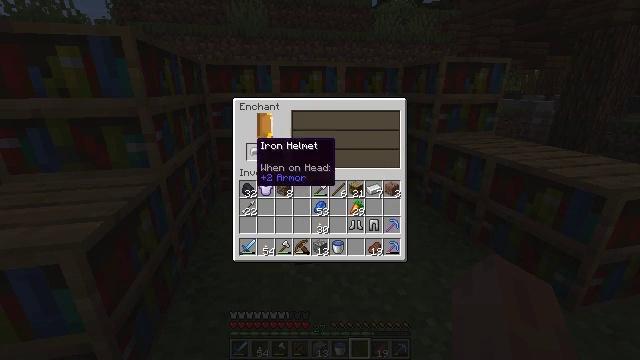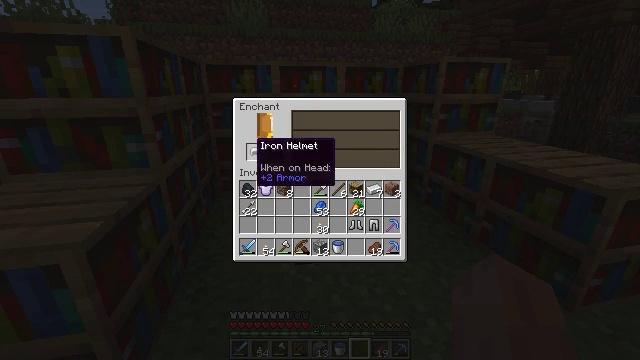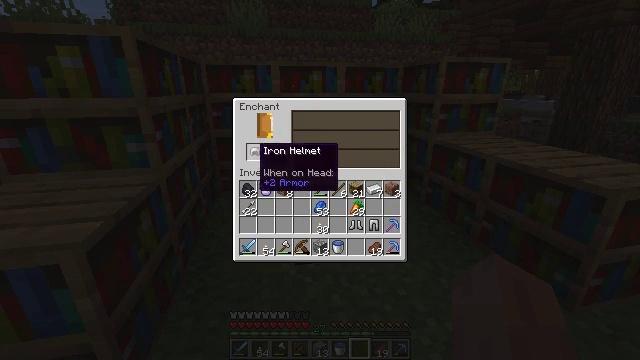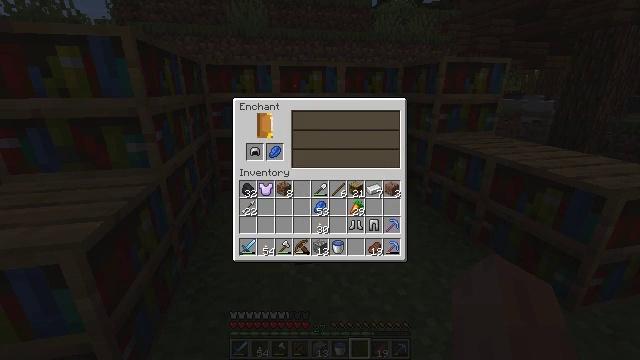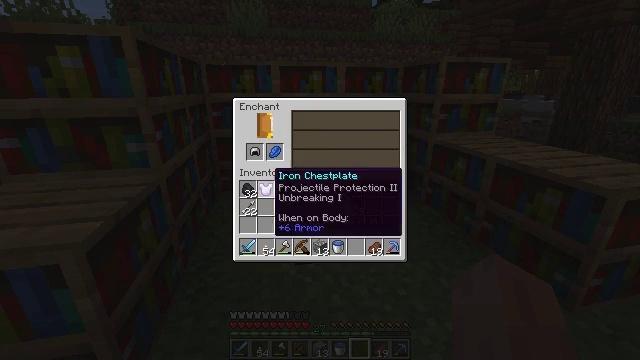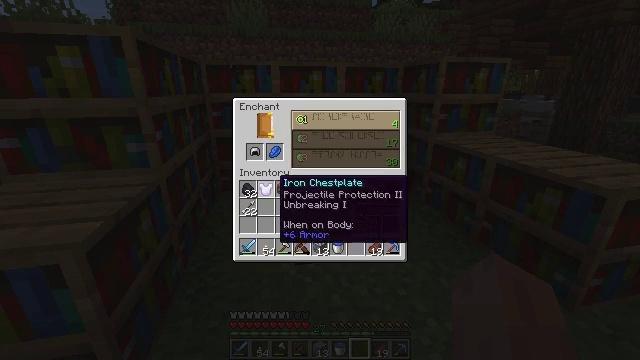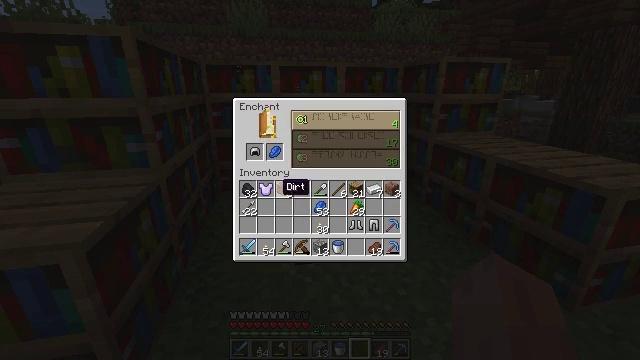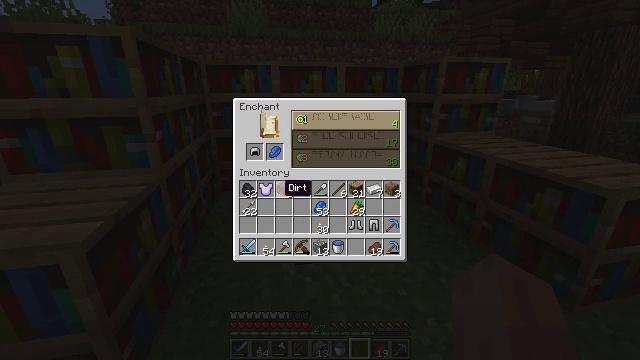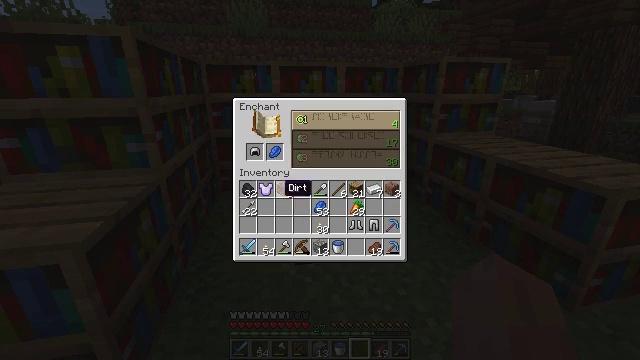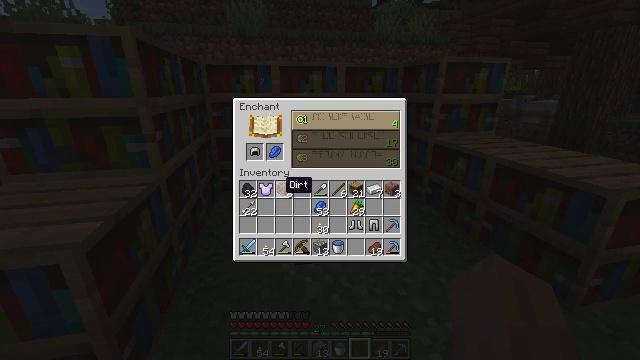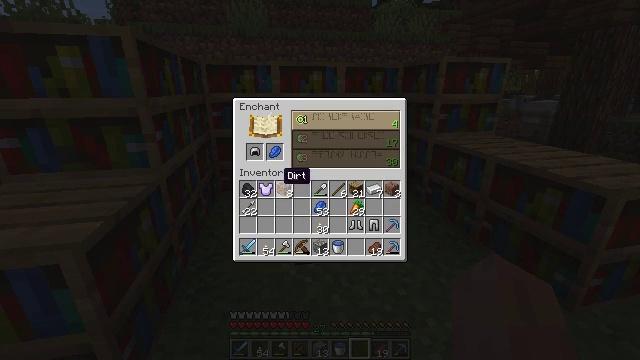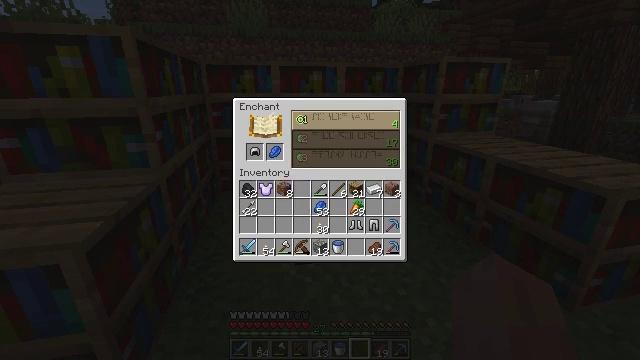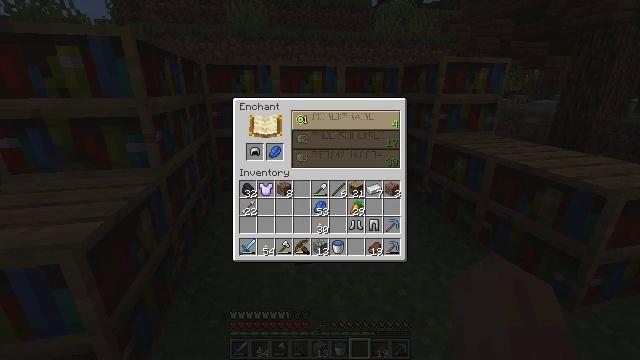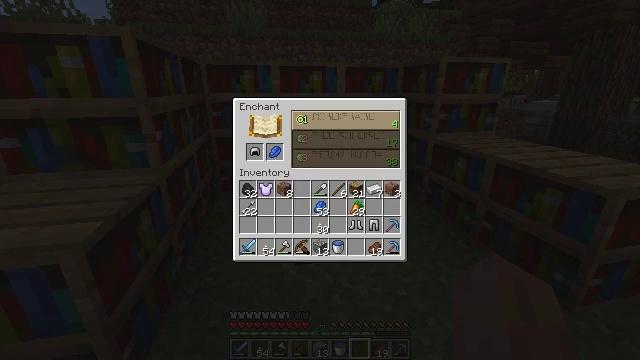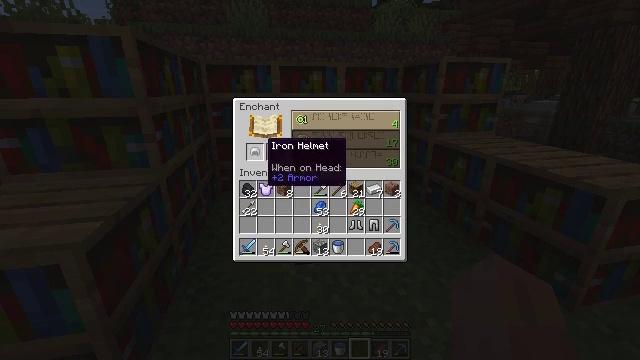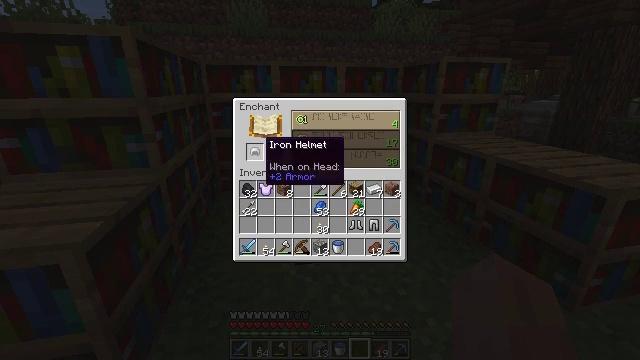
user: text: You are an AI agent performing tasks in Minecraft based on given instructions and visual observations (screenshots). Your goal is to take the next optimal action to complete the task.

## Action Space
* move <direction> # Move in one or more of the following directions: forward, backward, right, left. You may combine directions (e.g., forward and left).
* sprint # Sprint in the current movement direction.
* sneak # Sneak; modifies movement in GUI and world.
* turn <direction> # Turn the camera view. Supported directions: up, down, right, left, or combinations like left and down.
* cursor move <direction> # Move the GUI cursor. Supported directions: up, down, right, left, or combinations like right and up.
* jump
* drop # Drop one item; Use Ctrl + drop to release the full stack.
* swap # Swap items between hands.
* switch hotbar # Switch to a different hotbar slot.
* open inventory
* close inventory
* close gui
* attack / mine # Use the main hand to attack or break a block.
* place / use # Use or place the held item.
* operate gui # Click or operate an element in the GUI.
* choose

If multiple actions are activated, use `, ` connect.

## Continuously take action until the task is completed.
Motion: motion action
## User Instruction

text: Drop iron leggings.
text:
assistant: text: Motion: no_op
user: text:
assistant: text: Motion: no_op
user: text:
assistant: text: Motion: cursor move down
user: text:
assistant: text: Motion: cursor move right and down
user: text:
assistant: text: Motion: cursor move down
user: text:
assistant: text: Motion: no_op
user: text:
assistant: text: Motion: no_op
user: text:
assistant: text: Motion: no_op
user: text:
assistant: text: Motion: no_op
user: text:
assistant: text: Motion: cursor move up
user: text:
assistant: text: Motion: cursor move up
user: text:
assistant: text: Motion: cursor move up
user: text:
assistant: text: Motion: cursor move up
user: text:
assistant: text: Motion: no_op
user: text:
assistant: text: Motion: no_op
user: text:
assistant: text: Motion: no_op
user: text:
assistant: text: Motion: no_op
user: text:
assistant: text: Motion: no_op
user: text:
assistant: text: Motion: no_op
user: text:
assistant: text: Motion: no_op
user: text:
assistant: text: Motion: cursor move right
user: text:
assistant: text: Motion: cursor move right
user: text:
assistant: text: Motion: cursor move right
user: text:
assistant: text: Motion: cursor move right and down
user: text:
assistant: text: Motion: cursor move right and down
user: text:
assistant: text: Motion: cursor move right and down
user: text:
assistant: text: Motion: cursor move down
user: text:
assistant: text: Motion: cursor move down
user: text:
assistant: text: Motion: no_op
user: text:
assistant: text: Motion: no_op